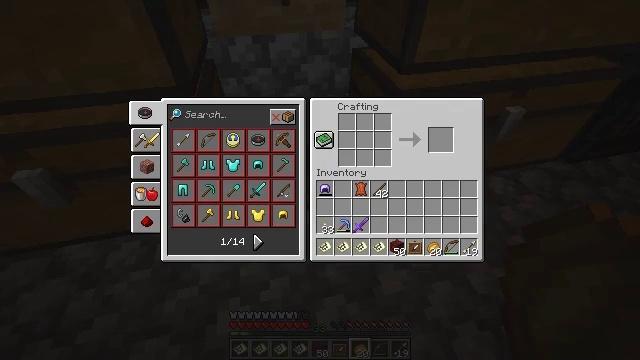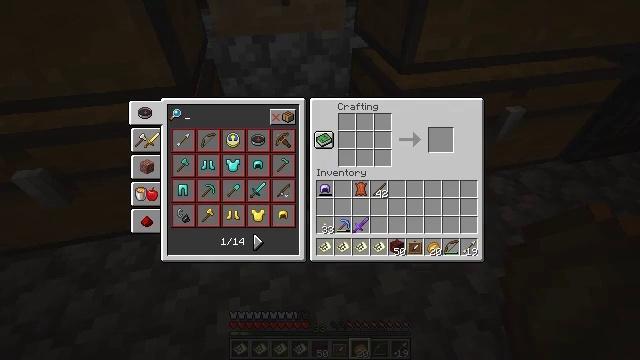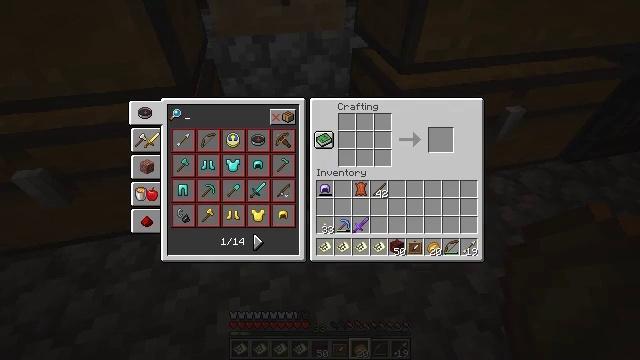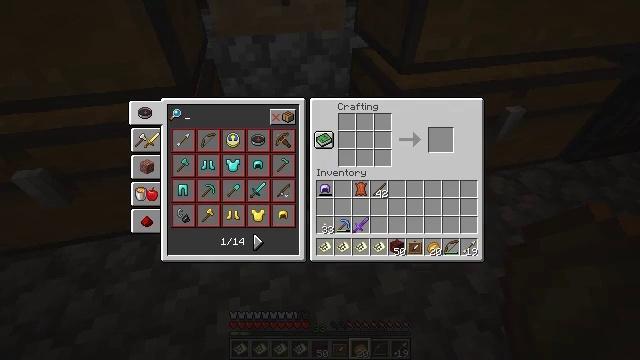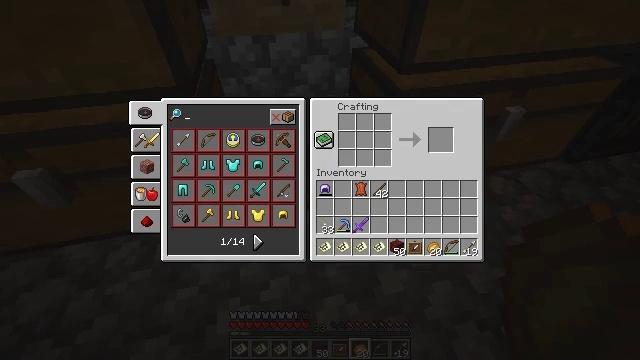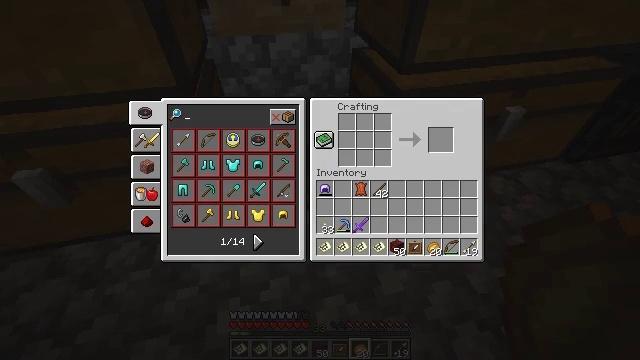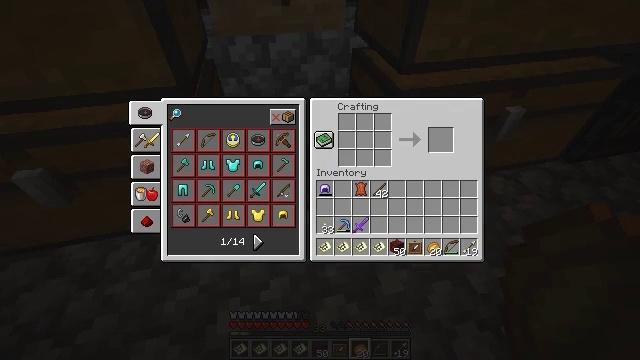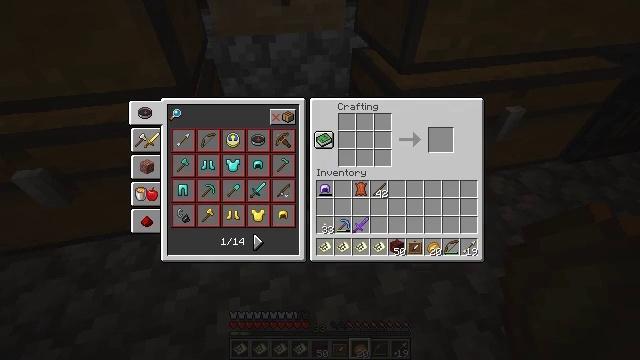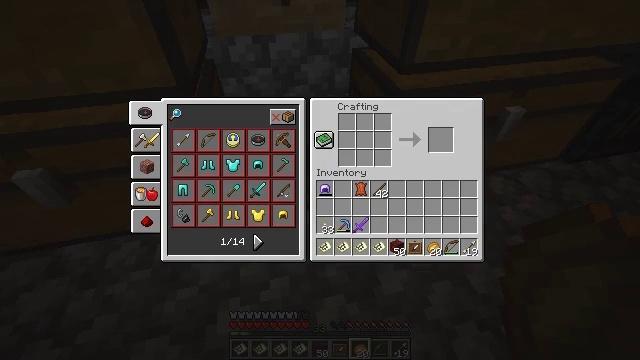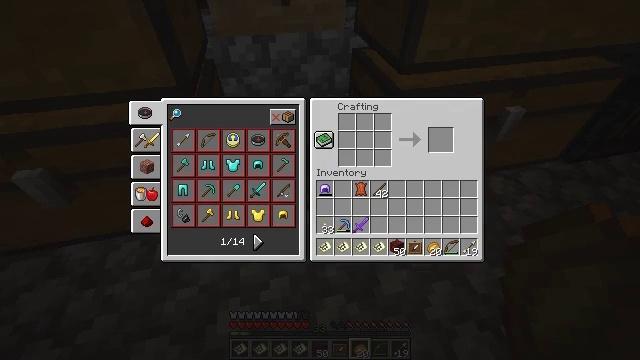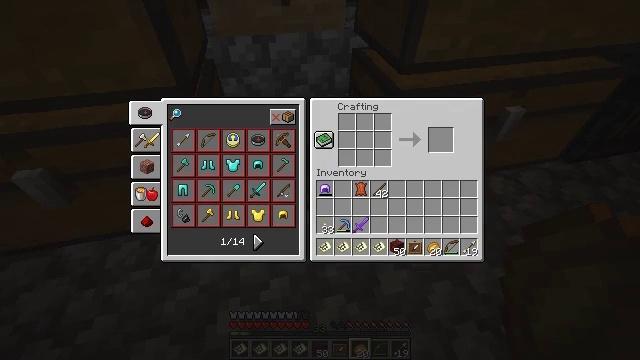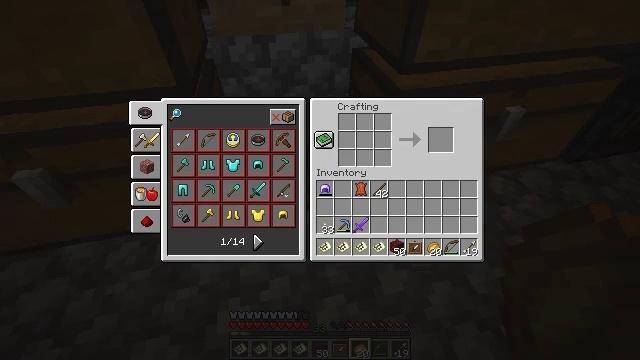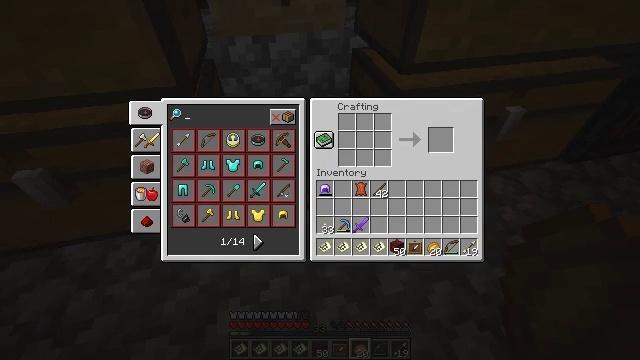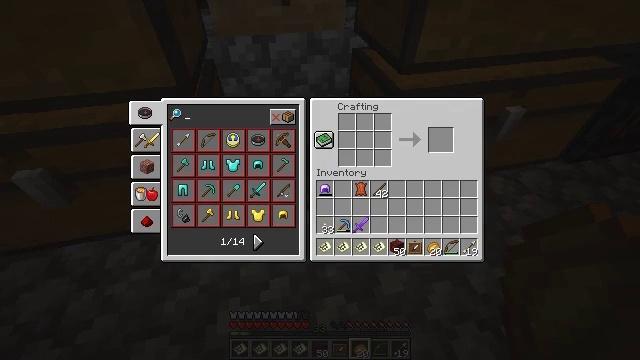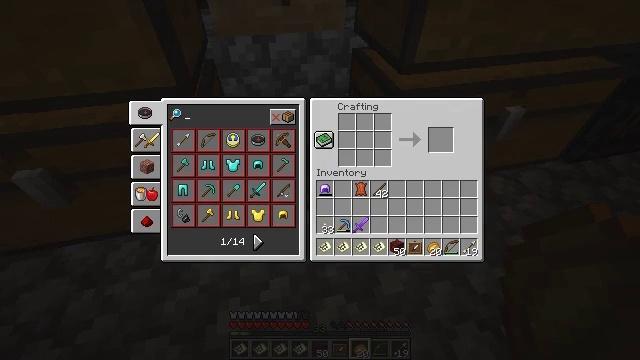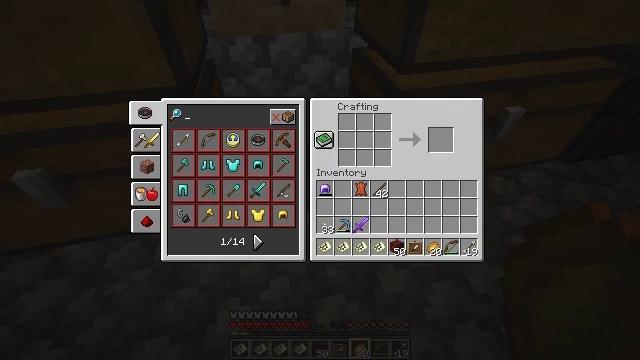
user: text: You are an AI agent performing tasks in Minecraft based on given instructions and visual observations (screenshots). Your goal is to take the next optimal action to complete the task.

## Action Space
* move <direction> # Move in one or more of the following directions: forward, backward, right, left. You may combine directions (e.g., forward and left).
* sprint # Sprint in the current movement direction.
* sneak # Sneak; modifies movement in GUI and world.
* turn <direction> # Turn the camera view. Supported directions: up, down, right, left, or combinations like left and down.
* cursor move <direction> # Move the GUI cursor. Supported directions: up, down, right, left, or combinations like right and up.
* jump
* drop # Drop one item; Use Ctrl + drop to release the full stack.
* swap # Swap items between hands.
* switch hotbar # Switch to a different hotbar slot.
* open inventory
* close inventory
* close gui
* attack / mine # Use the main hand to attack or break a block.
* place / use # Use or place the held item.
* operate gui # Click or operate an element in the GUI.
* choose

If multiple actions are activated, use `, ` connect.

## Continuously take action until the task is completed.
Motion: motion action
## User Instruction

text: Combine sticks and leather in the crafting table for an item frame.
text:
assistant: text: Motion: operate gui
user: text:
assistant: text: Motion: no_op
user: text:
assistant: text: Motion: no_op
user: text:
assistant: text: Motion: no_op
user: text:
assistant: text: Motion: no_op
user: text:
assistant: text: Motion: no_op
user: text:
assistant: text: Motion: no_op
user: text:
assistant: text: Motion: no_op
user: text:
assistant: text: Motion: no_op
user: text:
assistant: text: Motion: no_op
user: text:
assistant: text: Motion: no_op
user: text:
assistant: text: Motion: no_op
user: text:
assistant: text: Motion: no_op
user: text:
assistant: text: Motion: no_op
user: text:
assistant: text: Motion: no_op
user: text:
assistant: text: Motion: no_op
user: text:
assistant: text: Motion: no_op
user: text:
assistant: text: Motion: no_op
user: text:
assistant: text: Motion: no_op
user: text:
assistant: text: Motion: no_op
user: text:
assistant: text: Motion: no_op
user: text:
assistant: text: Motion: no_op
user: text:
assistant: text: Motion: no_op
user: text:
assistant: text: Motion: no_op
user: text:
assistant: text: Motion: no_op
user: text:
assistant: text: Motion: no_op
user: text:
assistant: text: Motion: no_op
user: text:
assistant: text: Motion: no_op
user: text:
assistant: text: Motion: no_op
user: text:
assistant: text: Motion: no_op